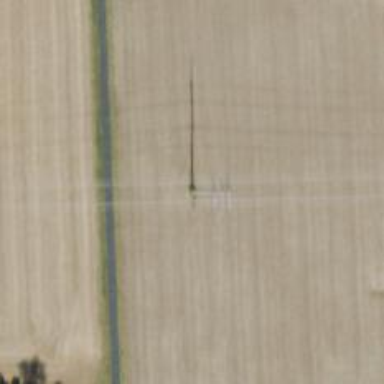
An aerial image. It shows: Power tower.